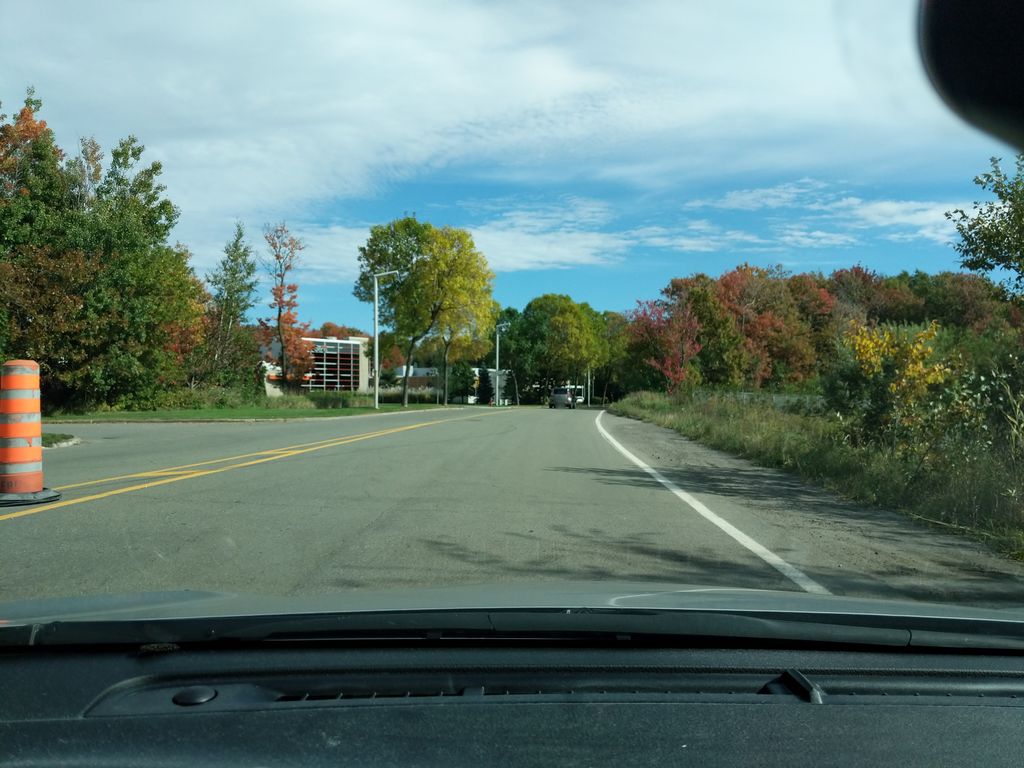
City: quebec_city